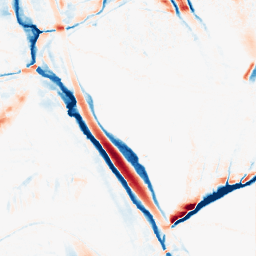
Category: morphological
Decomposition family: morphological_ellipse
Decomposition parameters: operation: average
width: 10
height: 30
Upsampling method: cubic_mitchell
Upsampling parameters: scale: 2
Upsampling scale: 2